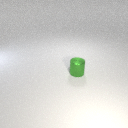
small green metal cylinder